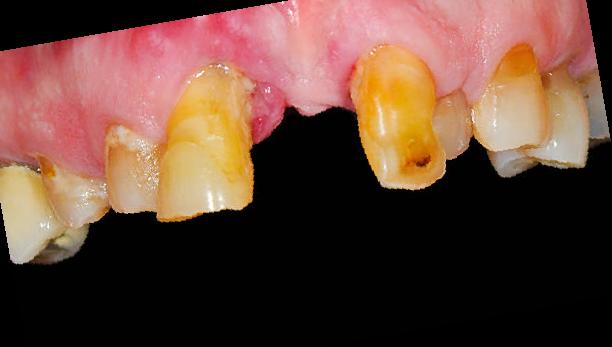
Condition: Calculus